Here is the time-frequency representation (spectrogram) of a rolling-element bearing's vibration measurement. Diagnose the bearing from this image, choosing from: normal, inner_race, outer_race, ball.
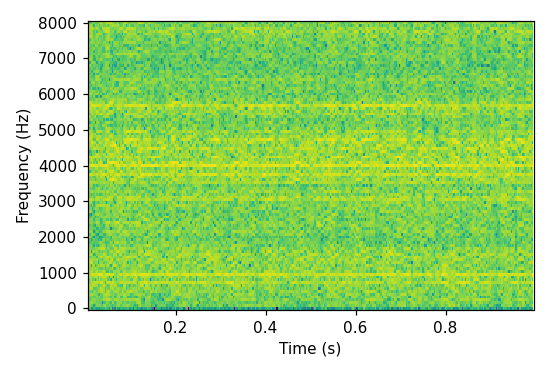
Answer: outer_race